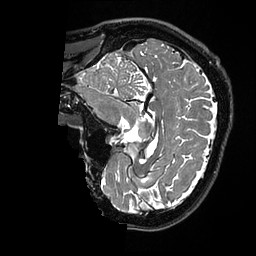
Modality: T2w
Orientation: sagittal
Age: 30
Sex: male
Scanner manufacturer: ge
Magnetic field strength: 3 T
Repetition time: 3.202 s
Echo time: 0.05868 s